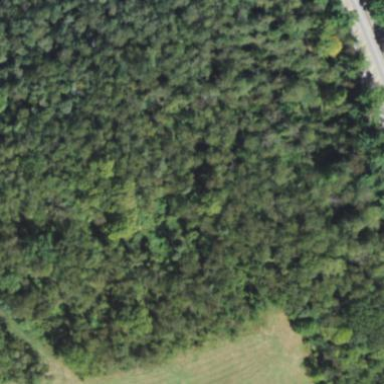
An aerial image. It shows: Mixed woodland with variety of leaf types and cycles.